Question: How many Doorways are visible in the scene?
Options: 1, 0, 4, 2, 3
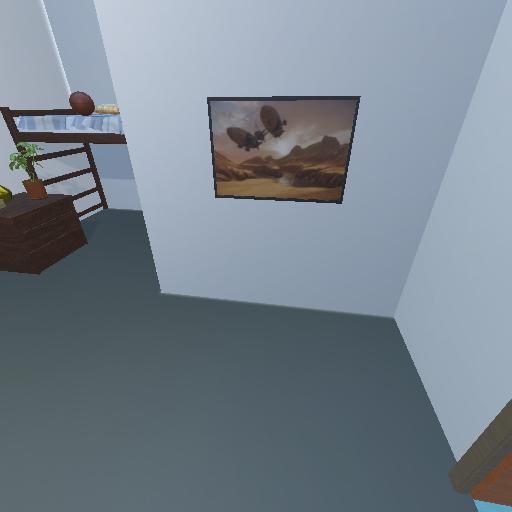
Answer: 1